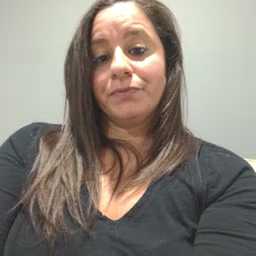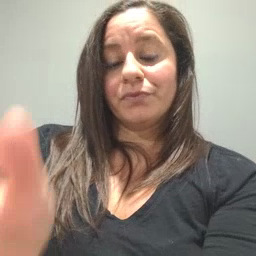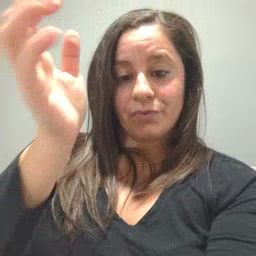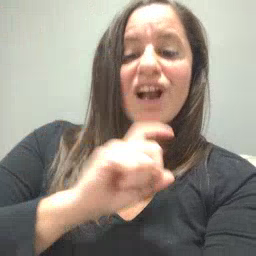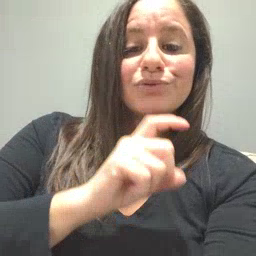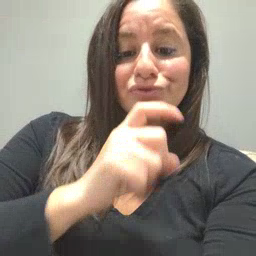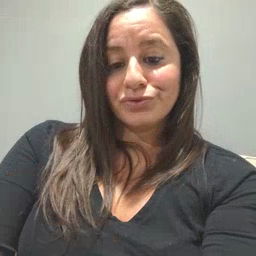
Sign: garbage